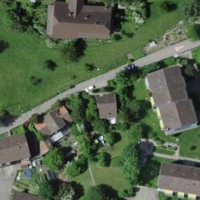
EUNIS habitat code: 55
Species observed at this site:
Cynosurus cristatus
Centaurea scabiosa